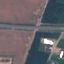
Land use / land cover: Highway